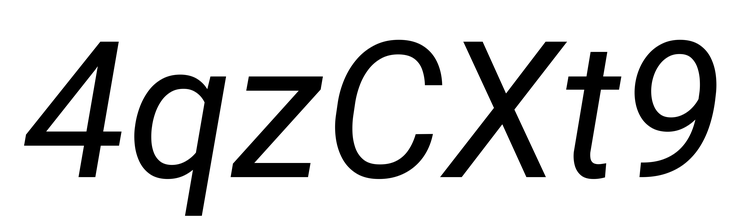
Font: Roboto-Italic_Italic